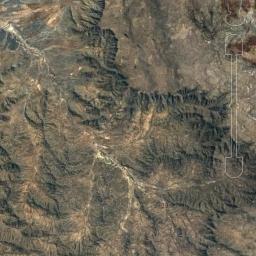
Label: mountain